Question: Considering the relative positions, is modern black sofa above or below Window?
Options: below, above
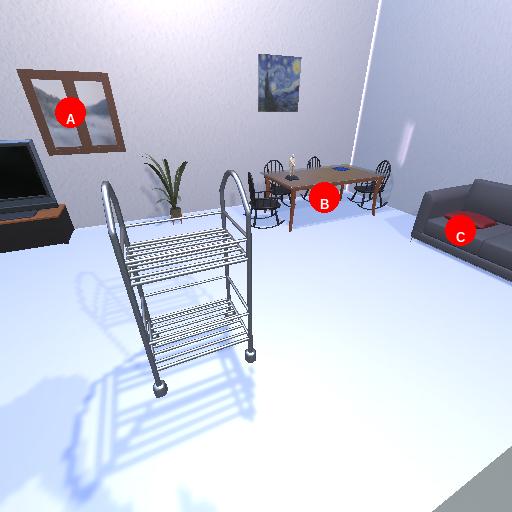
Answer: below